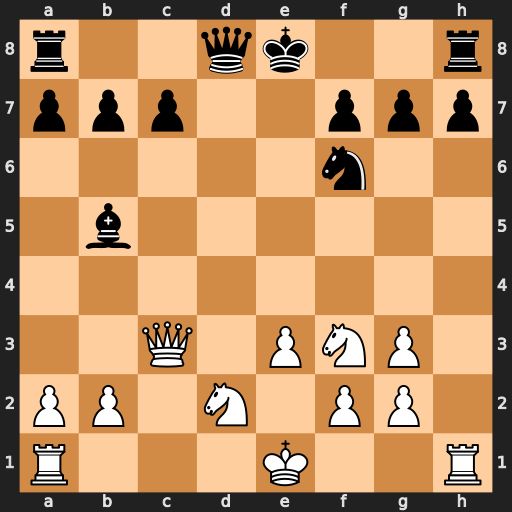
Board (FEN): r2qk2r/ppp2ppp/5n2/1b6/8/2Q1PNP1/PP1N1PP1/R3K2R
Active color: w
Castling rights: KQkq
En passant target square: -
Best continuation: Qe5+ Qe7 Qxb5+